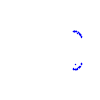
Particle: proton